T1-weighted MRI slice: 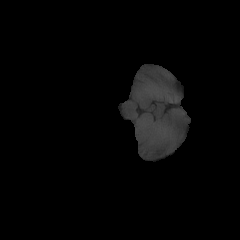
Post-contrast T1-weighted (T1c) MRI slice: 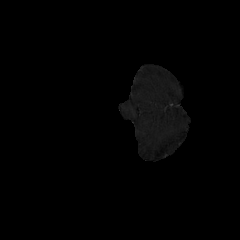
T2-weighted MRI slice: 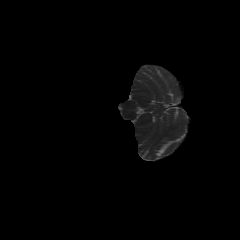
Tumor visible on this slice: no